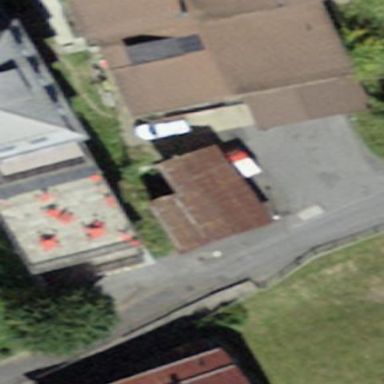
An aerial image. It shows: Barn.